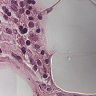
Metastatic tissue present: no